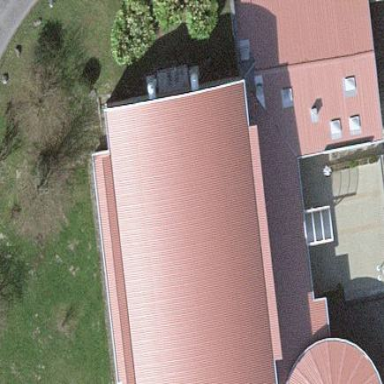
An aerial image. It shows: Sports centre building.